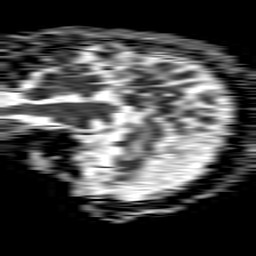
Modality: ADC
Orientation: sagittal
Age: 72
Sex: female
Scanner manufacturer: philips
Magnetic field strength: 1.5 T
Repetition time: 4.6 s
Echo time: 0.08631 s